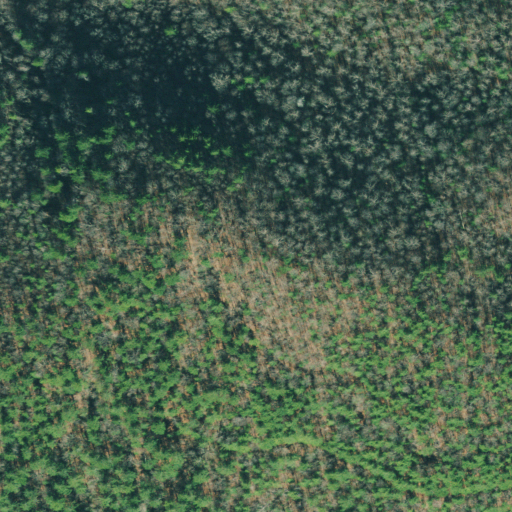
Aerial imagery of ridge(s) in Georgia named Cavender Ridge containing mixed forest, deciduous forest, open development, and evergreen forest